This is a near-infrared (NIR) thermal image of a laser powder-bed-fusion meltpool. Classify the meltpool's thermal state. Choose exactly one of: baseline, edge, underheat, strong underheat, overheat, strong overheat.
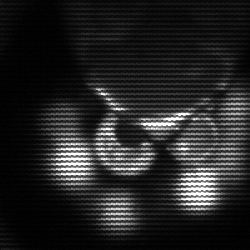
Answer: baseline